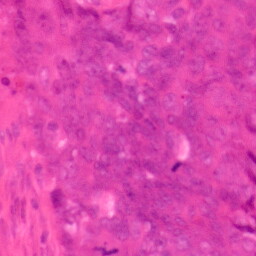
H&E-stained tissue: Colon